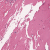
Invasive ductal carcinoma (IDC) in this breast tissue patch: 0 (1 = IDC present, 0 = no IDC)